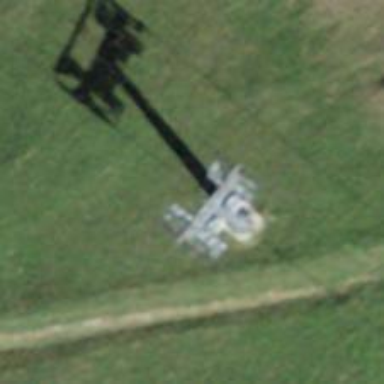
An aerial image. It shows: Pylon for aerialway.